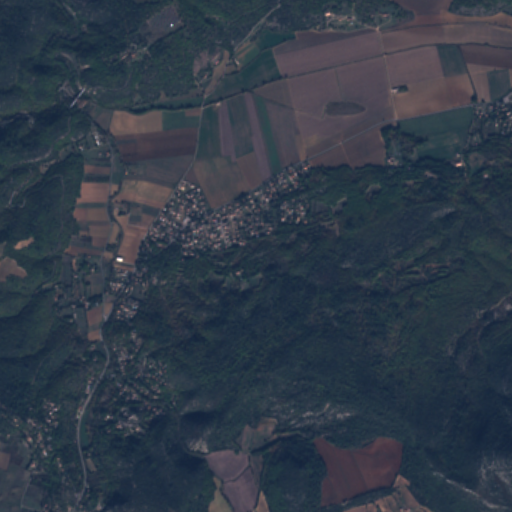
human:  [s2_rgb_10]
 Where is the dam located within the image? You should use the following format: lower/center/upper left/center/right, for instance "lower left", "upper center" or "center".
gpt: The dam is located in the upper left of the image.
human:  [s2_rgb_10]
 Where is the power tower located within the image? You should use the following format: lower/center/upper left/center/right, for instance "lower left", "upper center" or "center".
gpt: The power tower is located in the upper left of the image.
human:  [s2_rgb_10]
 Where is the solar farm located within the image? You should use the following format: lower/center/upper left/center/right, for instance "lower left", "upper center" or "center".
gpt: The solar farm is located in the upper left of the image.
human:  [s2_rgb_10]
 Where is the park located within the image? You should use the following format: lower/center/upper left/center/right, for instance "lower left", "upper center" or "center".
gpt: There is no park in the image.